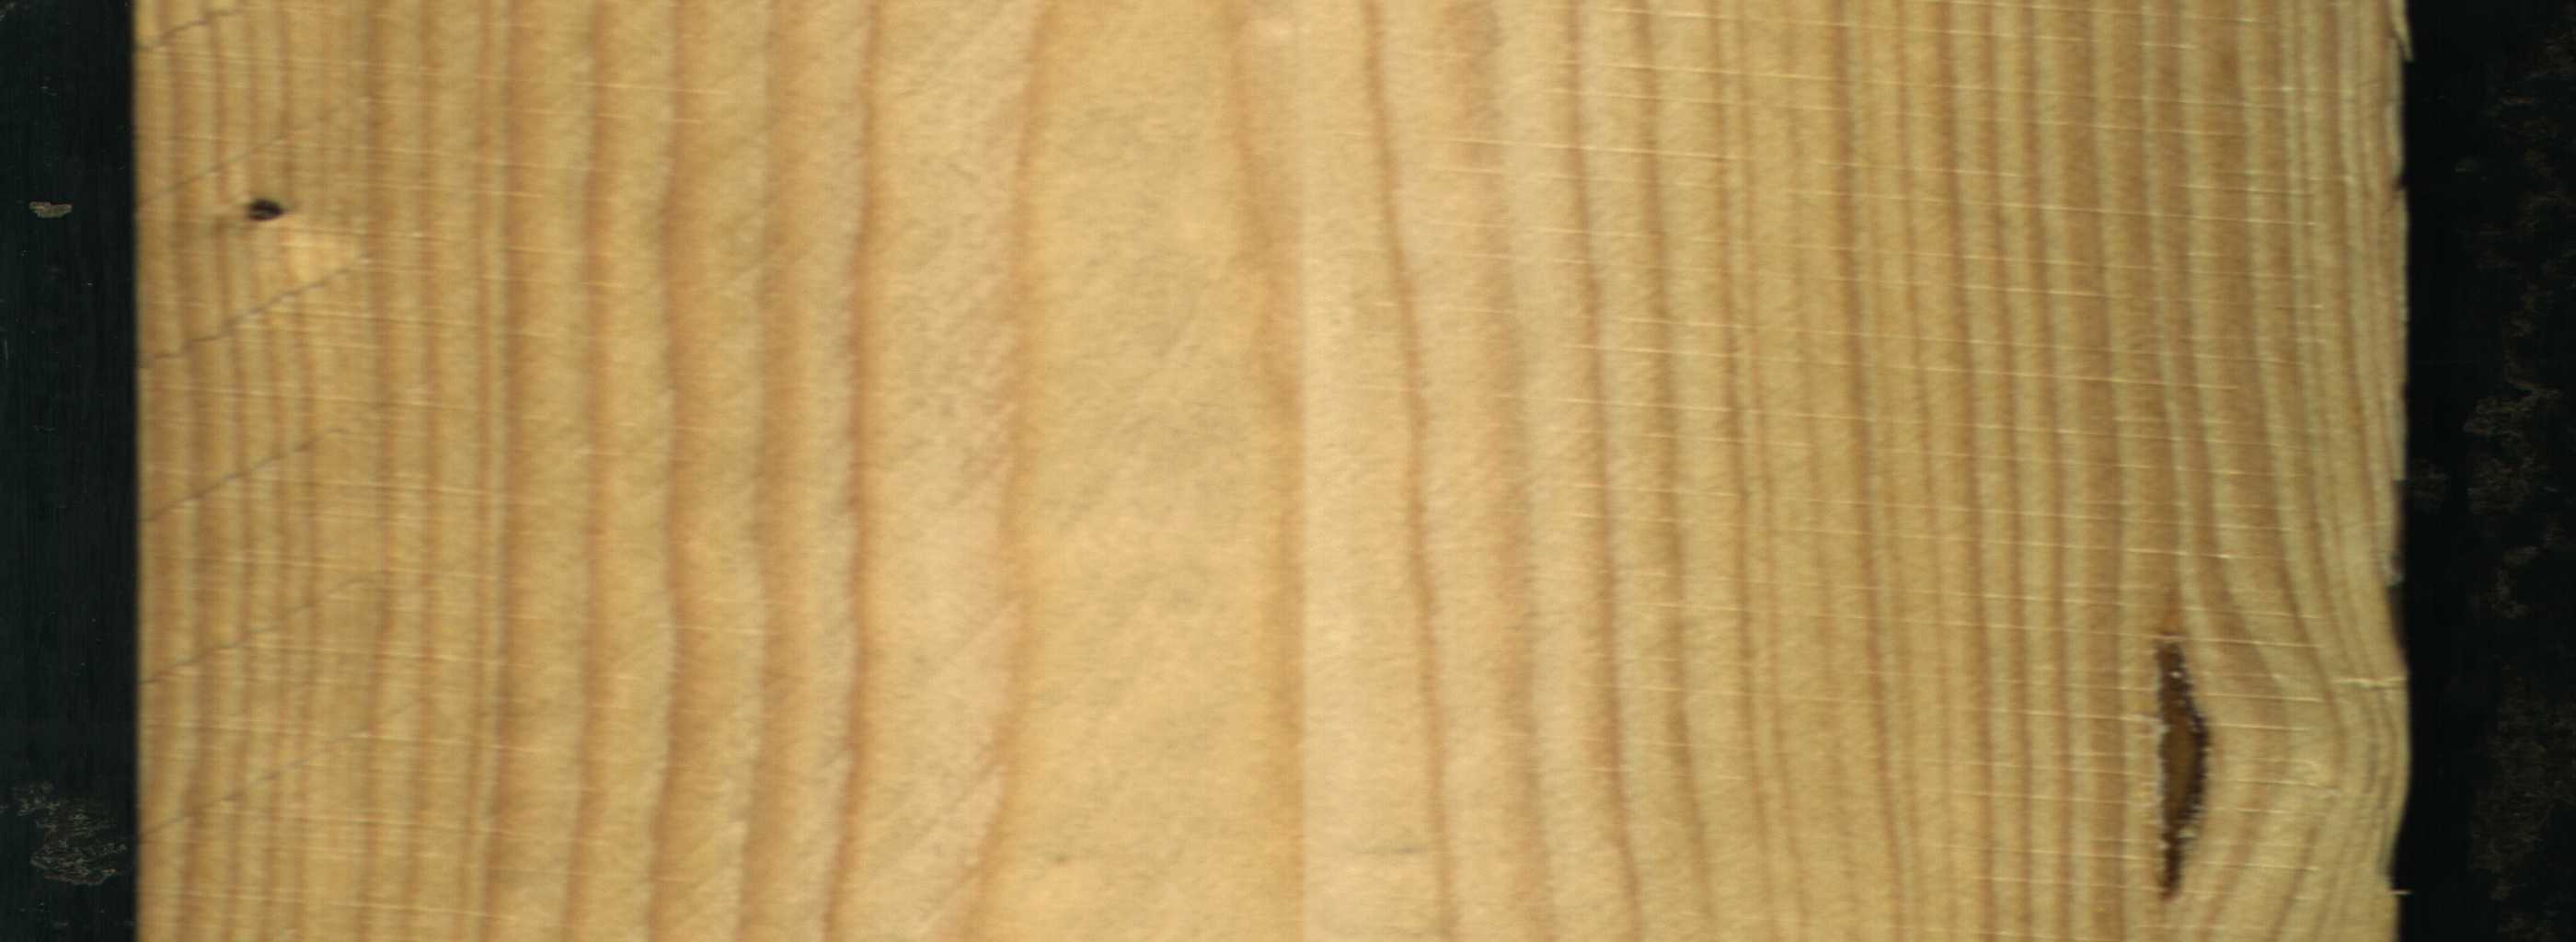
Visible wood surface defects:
resin
Dead_Knot